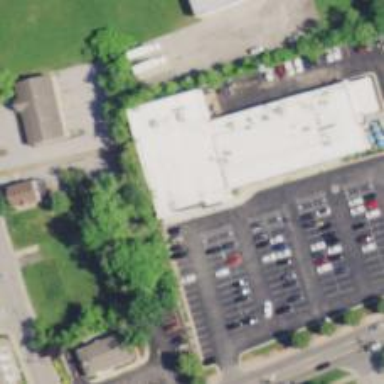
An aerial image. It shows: Pharmacy providing healthcare services.